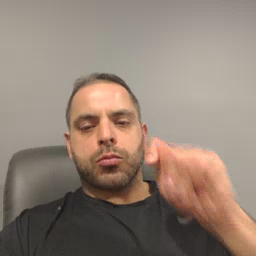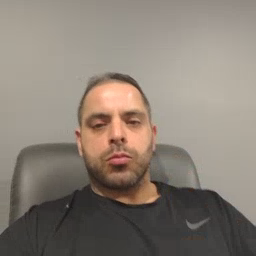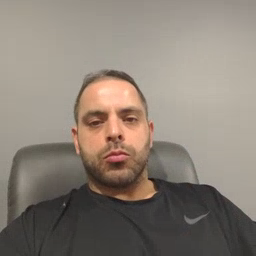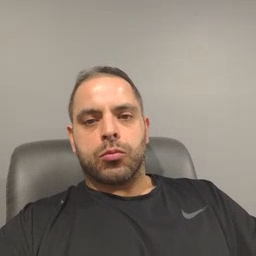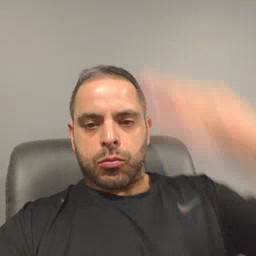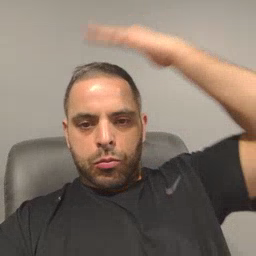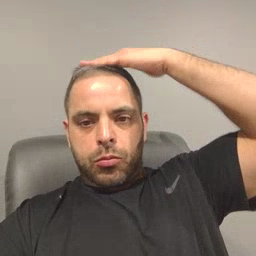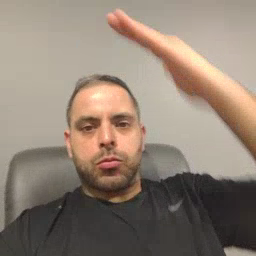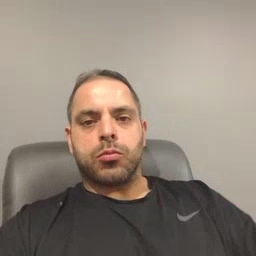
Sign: hat